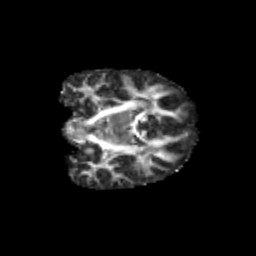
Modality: FA
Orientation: coronal
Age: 11
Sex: male
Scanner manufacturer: siemens
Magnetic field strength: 3 T
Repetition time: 3.8 s
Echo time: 0.07 s